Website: apple
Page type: account-selection
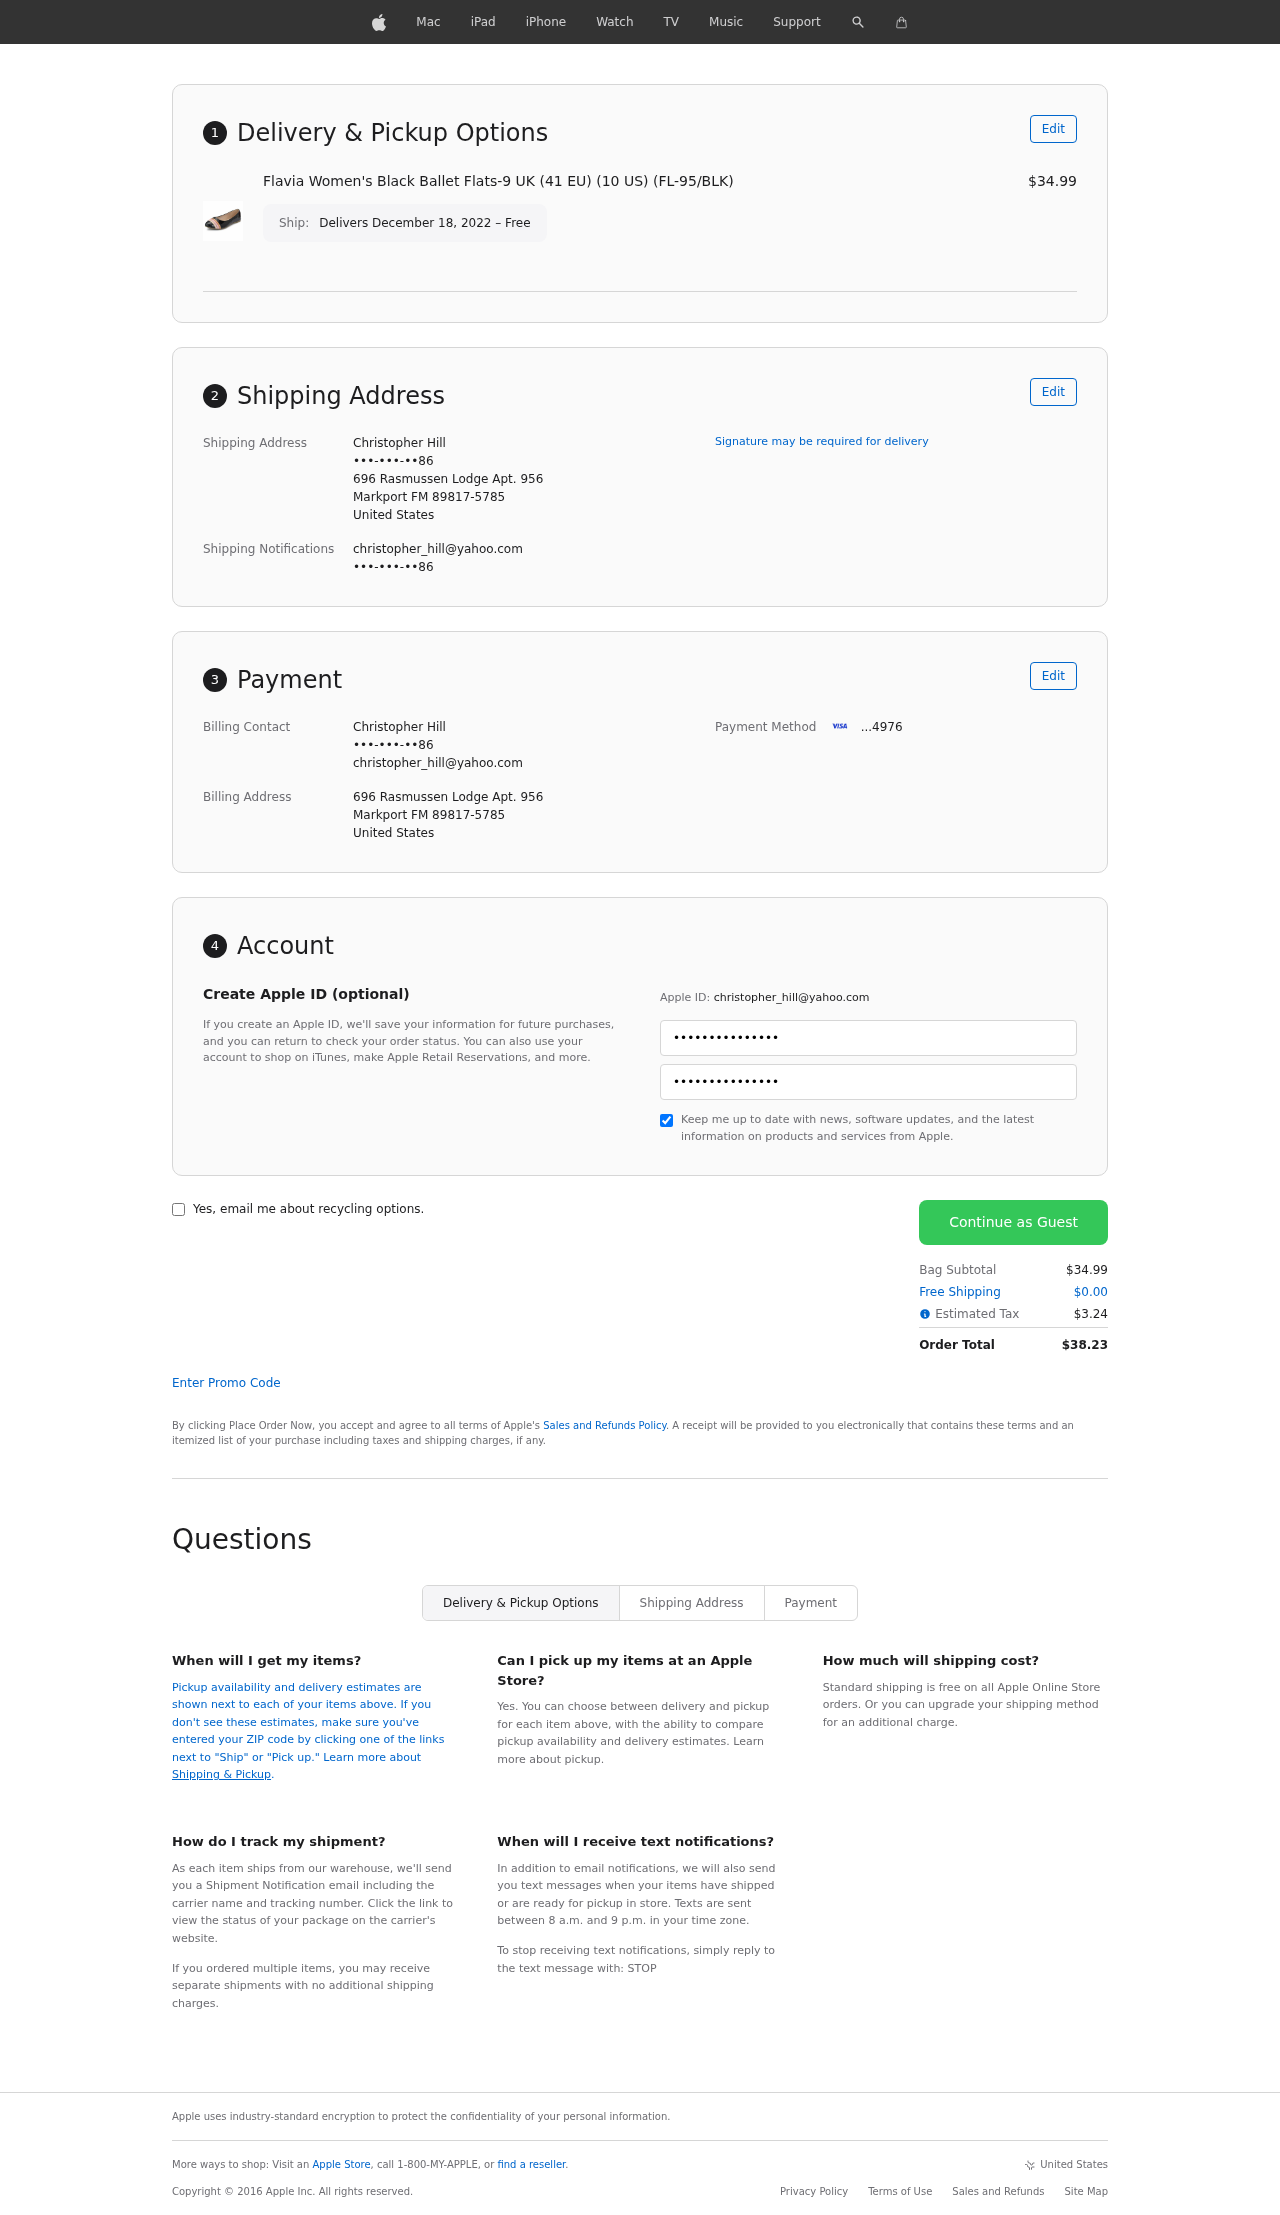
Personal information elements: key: PII_CARD_LAST4
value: ...4976
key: PII_CITY
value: Markport
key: PII_COUNTRY
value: United States
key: PII_EMAIL
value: christopher_hill@yahoo.com
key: PII_FULLNAME
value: Christopher Hill
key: PII_PHONE
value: •••-•••-••86
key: PII_POSTCODE_FULL
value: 89817-5785
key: PII_POSTCODE_FULL
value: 89817
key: PII_STATE_ABBR
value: FM
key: PII_STREET
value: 696 Rasmussen Lodge Apt. 956
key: PII_PHONE2
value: •••-•••-••86
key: PII_FIRSTNAME
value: Christopher
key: PII_LASTNAME
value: Hill
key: PII_FULLNAME2
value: Christopher Hill
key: PII_FULLNAME3
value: Christopher Hill
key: PII_FIRSTNAME2
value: Christopher
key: PII_FIRSTNAME3
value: Christopher
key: PII_LASTNAME2
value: Hill
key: PII_LASTNAME3
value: Hill
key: PII_FIRSTNAME_DERIVED
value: Christopher
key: PII_LASTNAME_DERIVED
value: Hill
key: PII_FULLNAME_DERIVED
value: Christopher Hill
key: PII_NAME_FULL_DERIVED
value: Christopher Hill
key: PII_PHONE3
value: •••-•••-••86
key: PII_EMAIL2
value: christopher_hill@yahoo.com
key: PII_EMAIL3
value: christopher_hill@yahoo.com
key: PII_STREET2
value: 696 Rasmussen Lodge Apt. 956
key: PII_STATE
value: FM
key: PII_POSTCODE
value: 89817
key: PII_POSTCODE_EXT
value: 5785
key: PII_POSTCODE_NUMERIC
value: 89817
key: PII_POSTCODE_EXT_NUMERIC
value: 5785
Product elements: key: PRODUCT1_NAME
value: Flavia Women's Black Ballet Flats-9 UK (41 EU) (10 US) (FL-95/BLK)
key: PRODUCT1_PRICE
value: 34.99
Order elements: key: ORDER_DELIVERY_DATE
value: Delivers December 18, 2022 – Free
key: ORDER_SUBTOTAL
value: $34.99
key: ORDER_SHIPPING_COST
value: $0.00
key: ORDER_TAX
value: $3.24
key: ORDER_TOTAL
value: $38.23